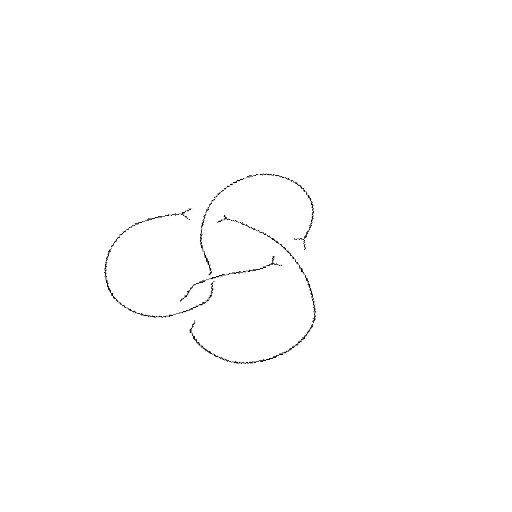
Crossing number: 4